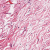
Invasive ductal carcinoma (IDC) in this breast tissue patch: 0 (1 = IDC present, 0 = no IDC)